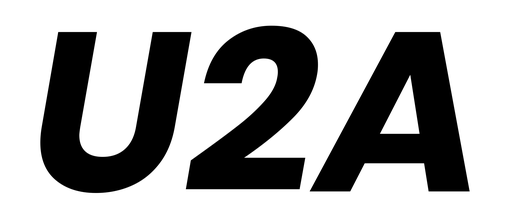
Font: Poppins-BoldItalic